Interaction volume radius: 5 \u00c5
Interaction volume height: 10 \u00c5
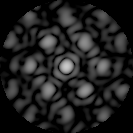
Disorder parameter: 0.4077